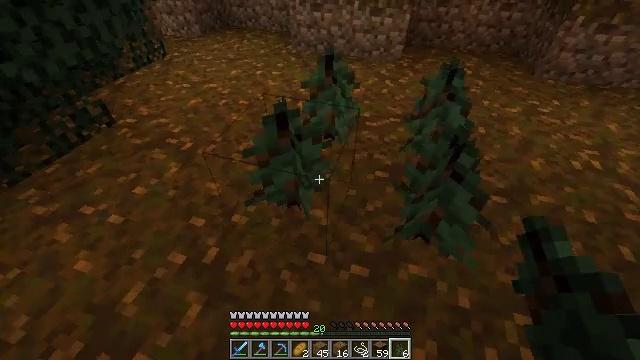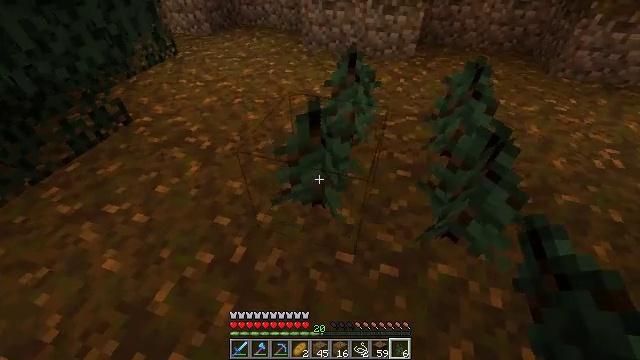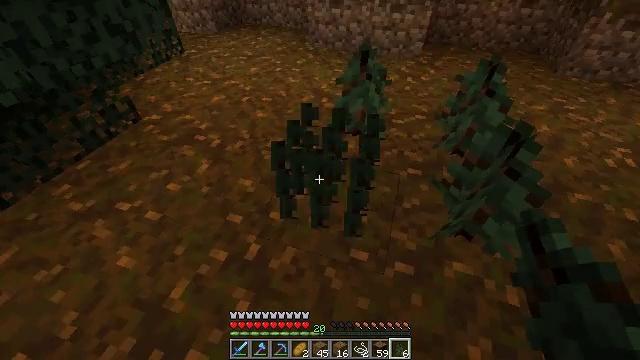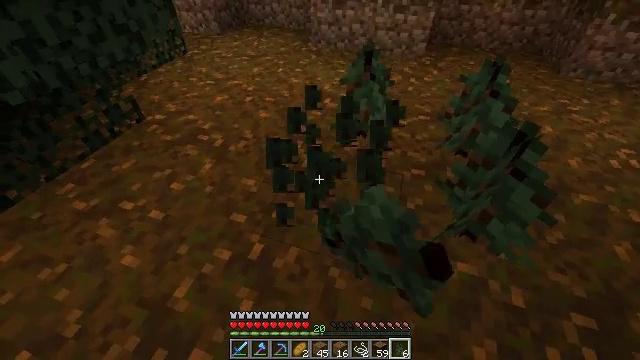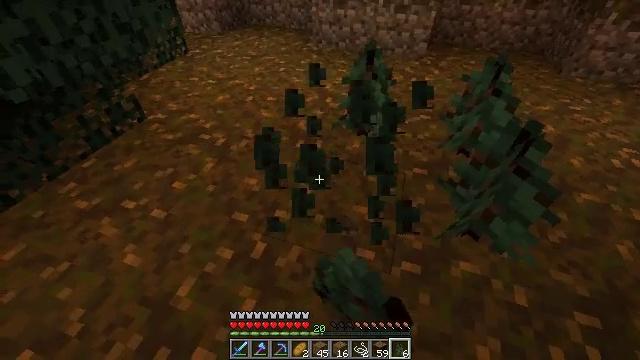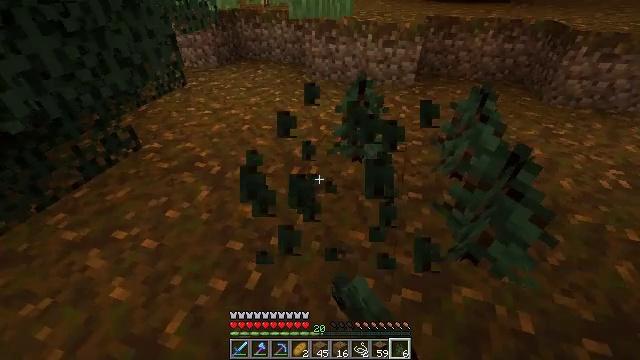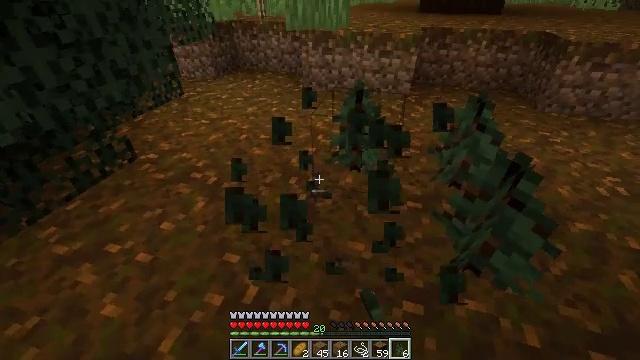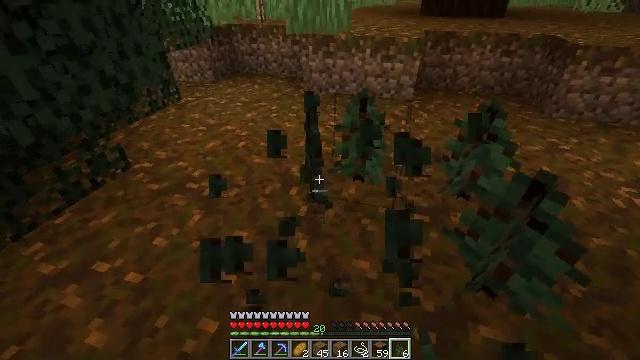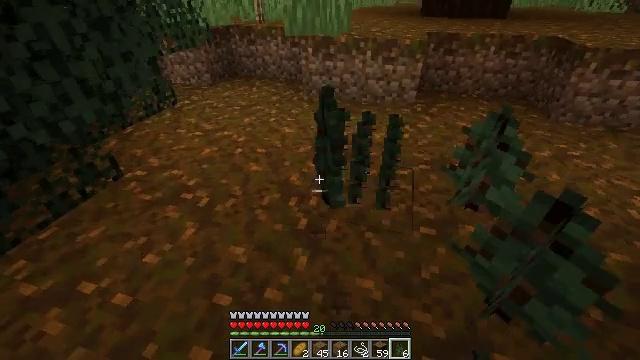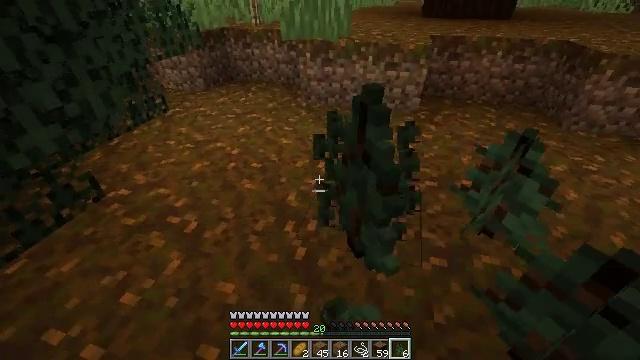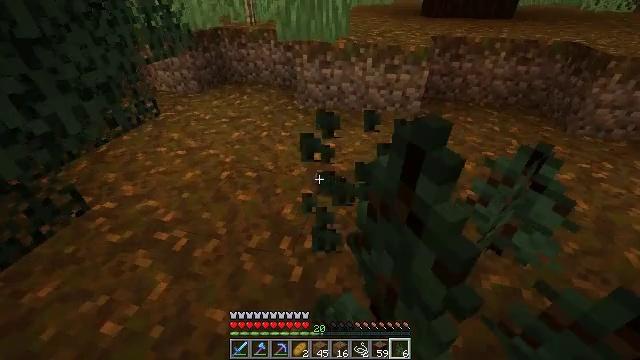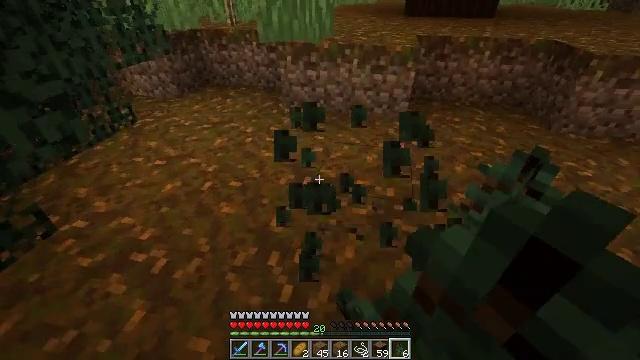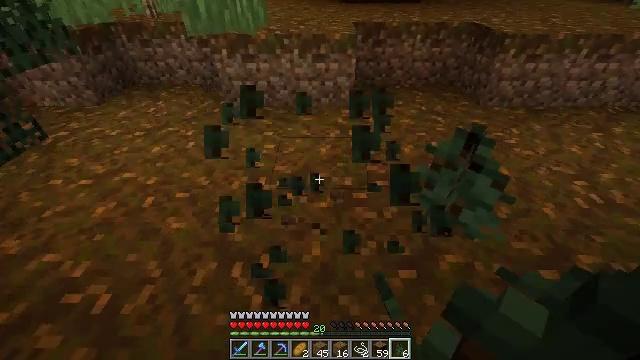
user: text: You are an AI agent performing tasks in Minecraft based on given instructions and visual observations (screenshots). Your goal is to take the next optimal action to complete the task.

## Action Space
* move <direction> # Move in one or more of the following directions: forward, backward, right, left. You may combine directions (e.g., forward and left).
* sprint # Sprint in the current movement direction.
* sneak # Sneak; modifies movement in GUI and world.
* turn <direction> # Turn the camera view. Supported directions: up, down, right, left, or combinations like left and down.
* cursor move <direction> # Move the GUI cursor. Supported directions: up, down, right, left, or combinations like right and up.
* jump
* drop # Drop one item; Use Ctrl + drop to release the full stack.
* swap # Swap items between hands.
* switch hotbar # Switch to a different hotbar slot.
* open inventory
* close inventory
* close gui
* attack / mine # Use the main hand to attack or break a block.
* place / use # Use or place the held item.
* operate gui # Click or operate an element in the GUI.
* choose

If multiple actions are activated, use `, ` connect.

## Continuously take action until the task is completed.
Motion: motion action
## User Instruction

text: Collect the spruce sapling for replanting.
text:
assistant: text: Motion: no_op
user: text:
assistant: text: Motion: attack / mine
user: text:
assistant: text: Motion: attack / mine
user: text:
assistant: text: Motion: attack / mine
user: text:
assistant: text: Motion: turn right and up, attack / mine
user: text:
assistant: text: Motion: move forward, turn up
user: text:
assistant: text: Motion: move forward
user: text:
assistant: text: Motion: move forward, attack / mine
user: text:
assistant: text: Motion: move forward, attack / mine
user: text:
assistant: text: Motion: move forward, attack / mine
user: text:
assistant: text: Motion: turn right
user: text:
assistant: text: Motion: turn right and down
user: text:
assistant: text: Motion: no_op